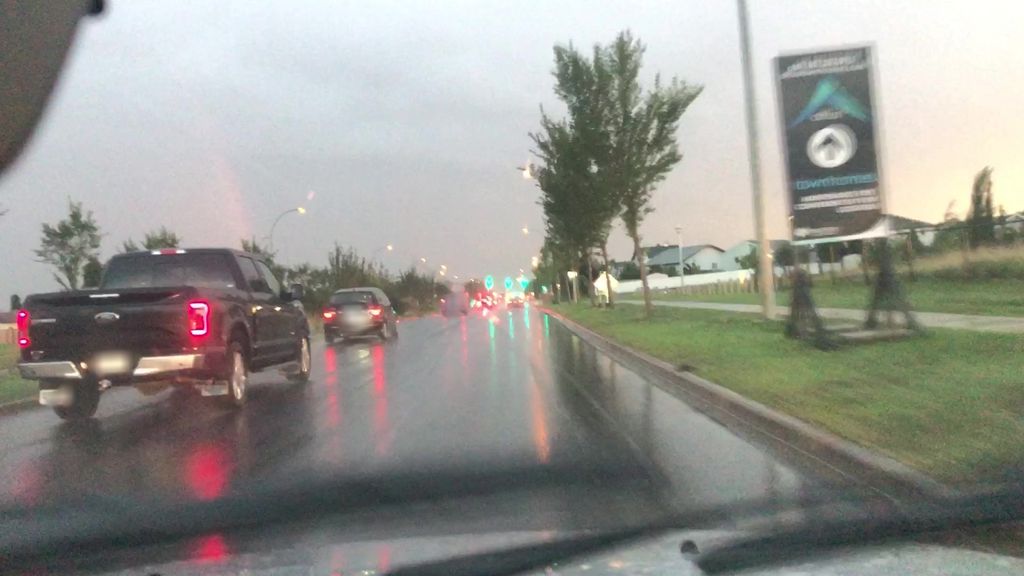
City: edmonton